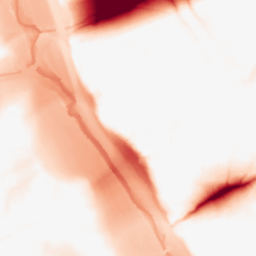
Category: morphological
Decomposition family: tophat
Decomposition parameters: size: 50
mode: black
Upsampling method: cubic_mitchell
Upsampling parameters: scale: 4
Upsampling scale: 4